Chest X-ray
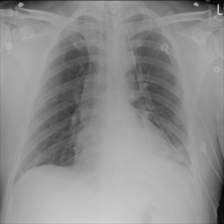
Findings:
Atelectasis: negative
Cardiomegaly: negative
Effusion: negative
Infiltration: negative
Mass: negative
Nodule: negative
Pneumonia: negative
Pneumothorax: negative
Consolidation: negative
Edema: negative
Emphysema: negative
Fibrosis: negative
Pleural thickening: negative
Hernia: negative